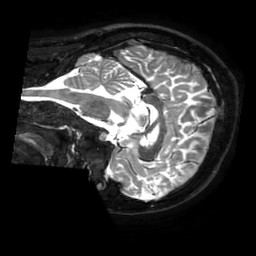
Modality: T2w
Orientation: sagittal
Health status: healthy
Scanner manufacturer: philips
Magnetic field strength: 3 T
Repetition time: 2.5 s
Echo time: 0.25 s